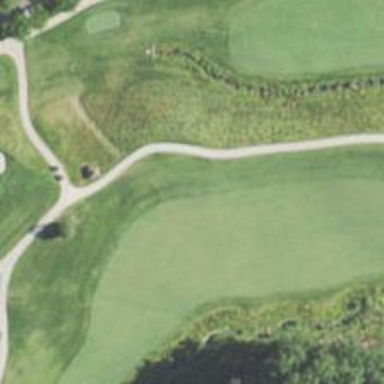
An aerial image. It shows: Golf hole.